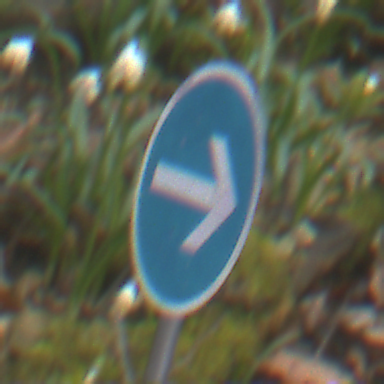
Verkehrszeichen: VorgeschriebeneFahrtrichtungHierRechts
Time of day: MorningAfternoon
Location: Outdoor (Nature)
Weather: PartlyCloudy
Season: NotSpecified
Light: Natural